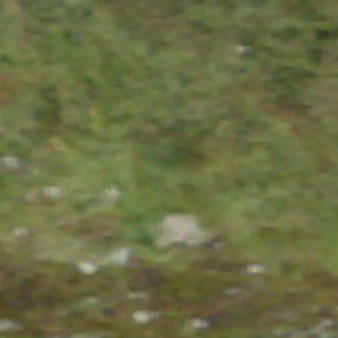
Label: other